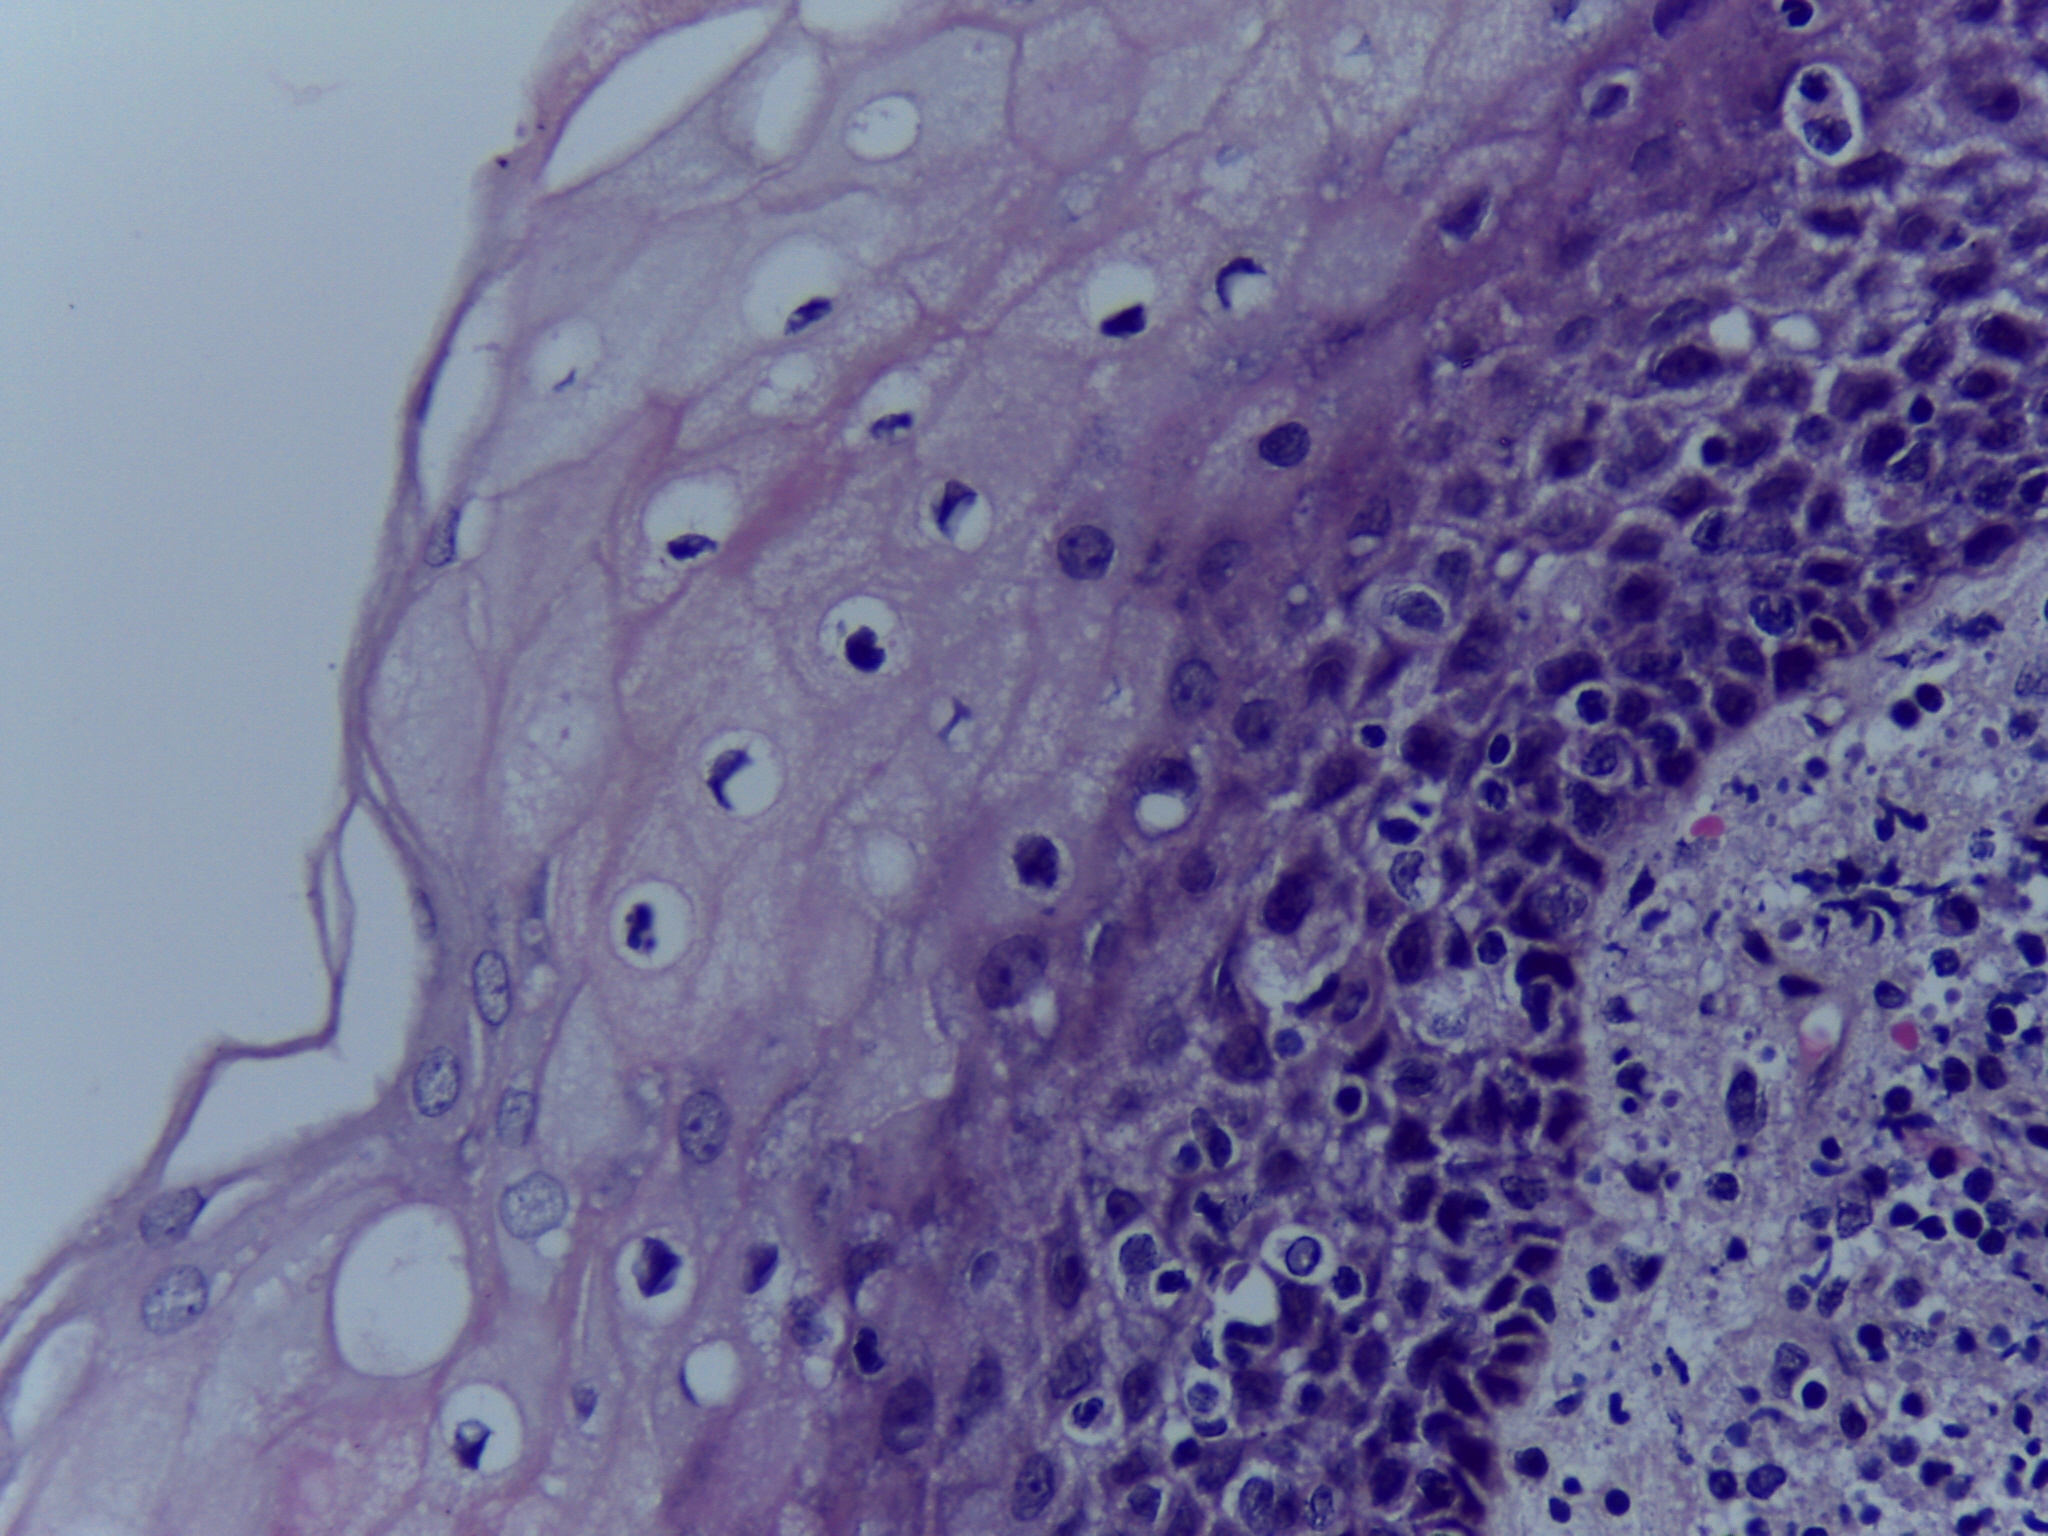
Diagnosis: OSCC